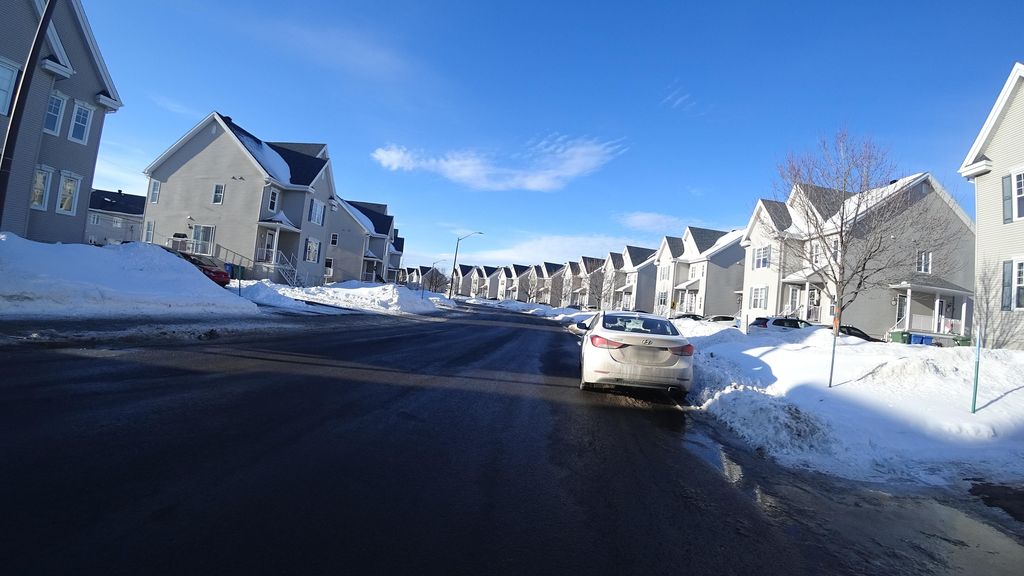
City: quebec_city